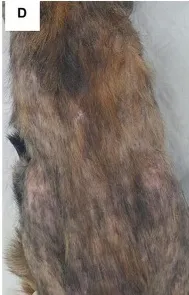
The changes in skin lesions after amphotericin B intralesional injection and oral terbinafine administration. However, the size of large dome-shaped nodules remained unchanged (C,D).
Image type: medical_photograph (skin_photograph)